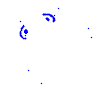
Particle: electron